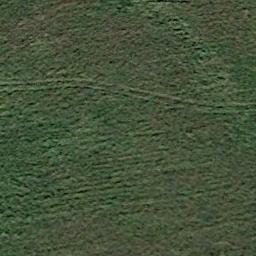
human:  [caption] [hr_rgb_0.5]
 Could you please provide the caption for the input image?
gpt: The meadow is consist of green grass and dry grass .

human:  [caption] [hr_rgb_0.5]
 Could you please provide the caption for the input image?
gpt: There is no grass in some parts of the meadow .

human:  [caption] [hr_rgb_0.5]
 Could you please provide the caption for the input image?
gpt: The entire image is dominated by grass .

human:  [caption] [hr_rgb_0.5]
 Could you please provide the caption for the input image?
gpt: This meadow has dense grasses and a trail is also on the meadow .

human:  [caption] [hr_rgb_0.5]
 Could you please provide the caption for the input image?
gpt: A dense meadow with many green grass .